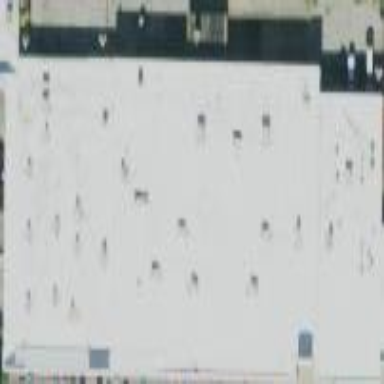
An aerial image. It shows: Supermarket building.